Aerial crown-view tile of a tropical tree (Barro Colorado Island, Panama), acquired 20250818:
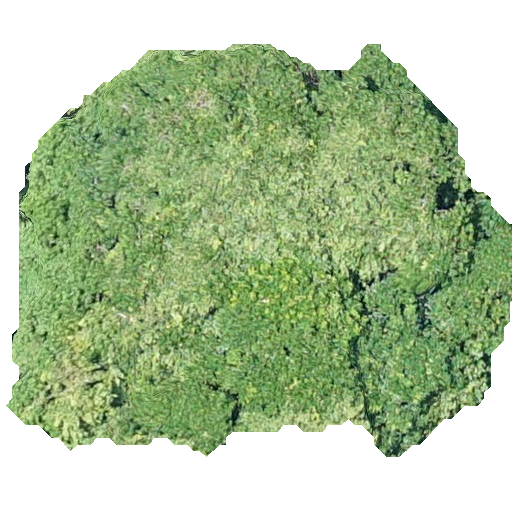
Species: Hura crepitans
GBIF accepted scientific name: Hura crepitans
Crown area: 240.937 m²